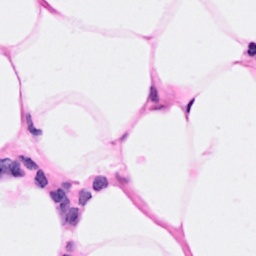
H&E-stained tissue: Breast